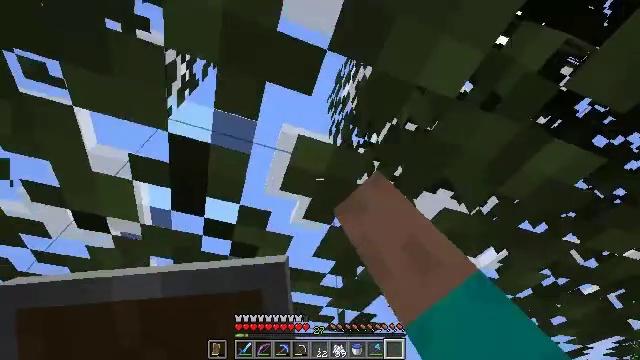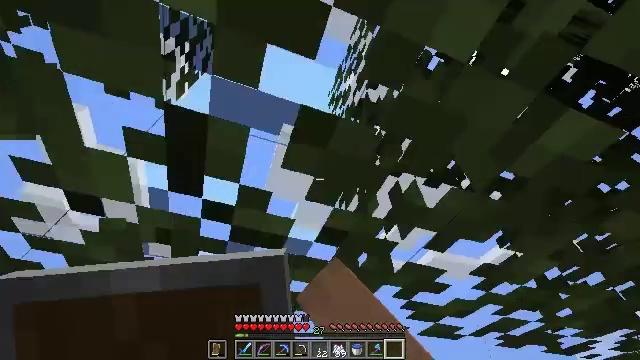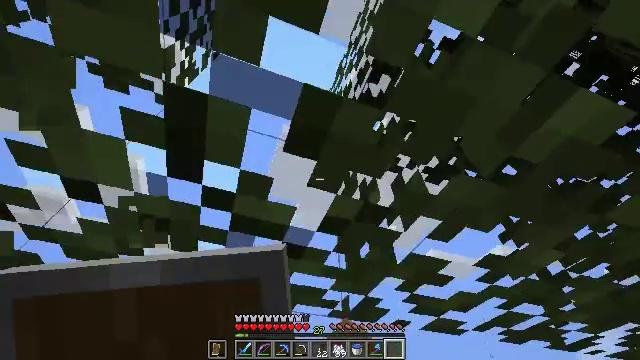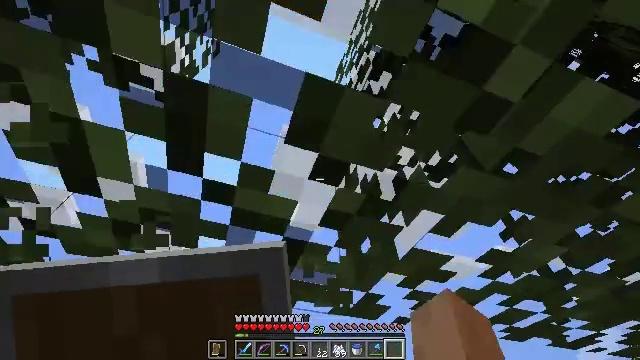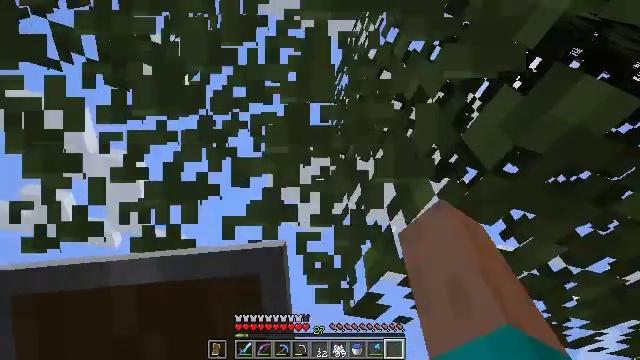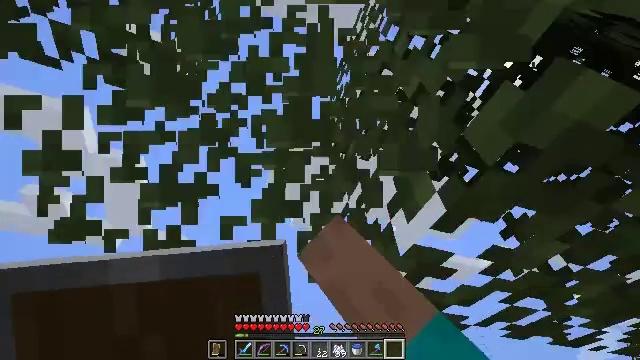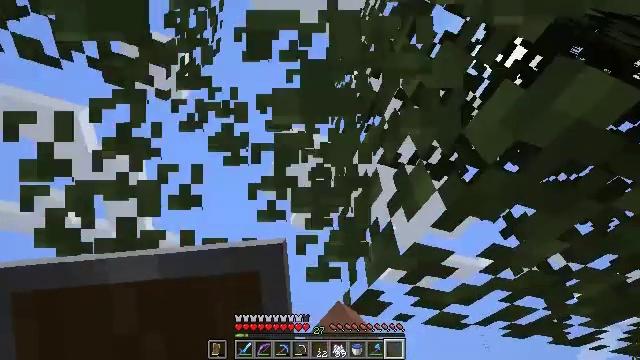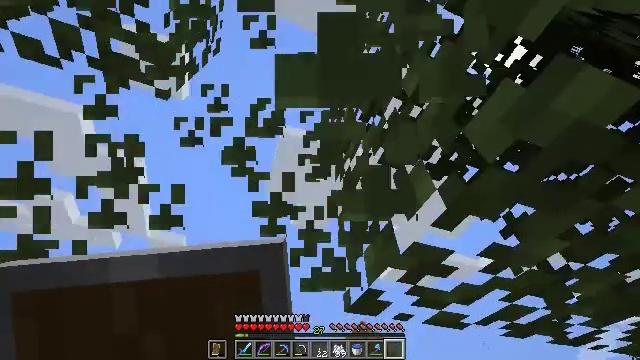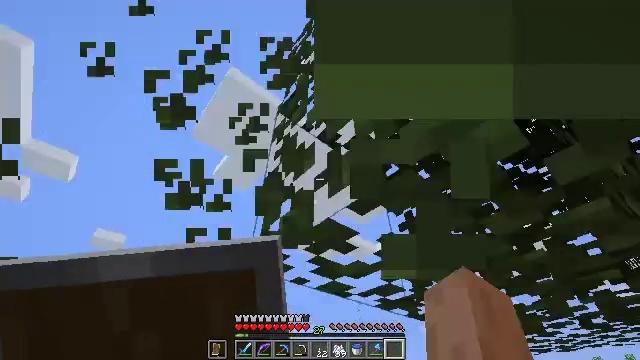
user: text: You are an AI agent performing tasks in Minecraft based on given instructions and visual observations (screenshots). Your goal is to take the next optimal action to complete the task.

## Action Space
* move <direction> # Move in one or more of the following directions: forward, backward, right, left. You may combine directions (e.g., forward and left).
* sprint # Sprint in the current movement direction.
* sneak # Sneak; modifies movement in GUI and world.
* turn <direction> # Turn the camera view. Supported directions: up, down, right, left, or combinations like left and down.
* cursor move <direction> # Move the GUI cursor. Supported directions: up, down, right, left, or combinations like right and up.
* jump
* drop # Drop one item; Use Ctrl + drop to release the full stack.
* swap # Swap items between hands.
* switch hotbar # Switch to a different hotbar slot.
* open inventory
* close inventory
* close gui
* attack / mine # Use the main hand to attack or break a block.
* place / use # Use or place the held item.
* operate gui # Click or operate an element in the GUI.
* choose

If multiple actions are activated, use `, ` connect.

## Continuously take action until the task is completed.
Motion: motion action
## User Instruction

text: Break the birch leaves block.
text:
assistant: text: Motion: attack / mine
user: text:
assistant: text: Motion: attack / mine
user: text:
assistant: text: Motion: attack / mine
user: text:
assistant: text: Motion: attack / mine
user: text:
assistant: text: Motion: attack / mine
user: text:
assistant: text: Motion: attack / mine
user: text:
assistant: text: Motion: attack / mine
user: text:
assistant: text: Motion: turn right and down, attack / mine
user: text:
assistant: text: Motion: no_op